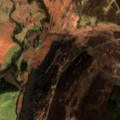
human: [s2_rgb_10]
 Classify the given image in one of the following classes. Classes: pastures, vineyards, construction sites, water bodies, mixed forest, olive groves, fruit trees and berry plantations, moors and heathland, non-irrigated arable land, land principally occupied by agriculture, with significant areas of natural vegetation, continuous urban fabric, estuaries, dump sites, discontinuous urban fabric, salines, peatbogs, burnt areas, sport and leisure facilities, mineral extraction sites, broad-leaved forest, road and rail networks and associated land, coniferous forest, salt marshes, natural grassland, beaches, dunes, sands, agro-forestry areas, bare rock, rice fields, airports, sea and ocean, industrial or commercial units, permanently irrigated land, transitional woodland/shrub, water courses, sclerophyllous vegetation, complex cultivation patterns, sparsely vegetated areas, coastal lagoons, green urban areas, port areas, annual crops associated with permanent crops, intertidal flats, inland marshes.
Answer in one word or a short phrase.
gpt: pastures, broad-leaved forest, coniferous forest, natural grassland, transitional woodland/shrub, peatbogs